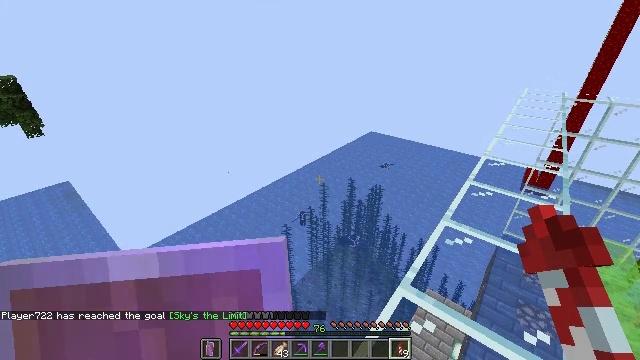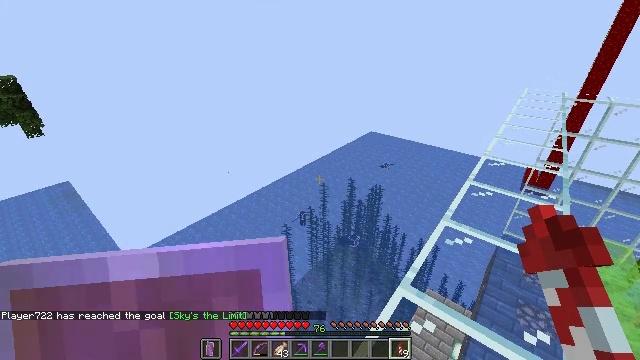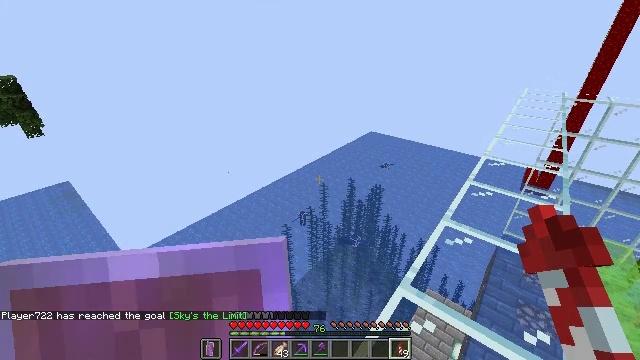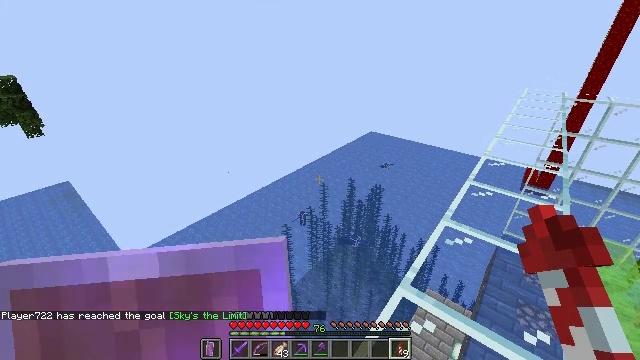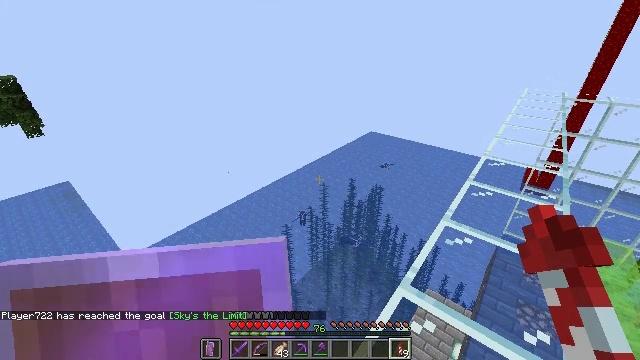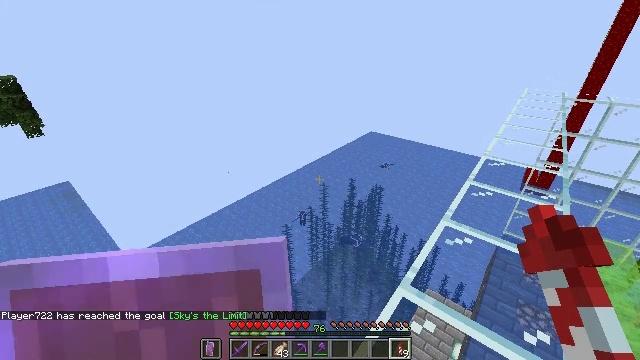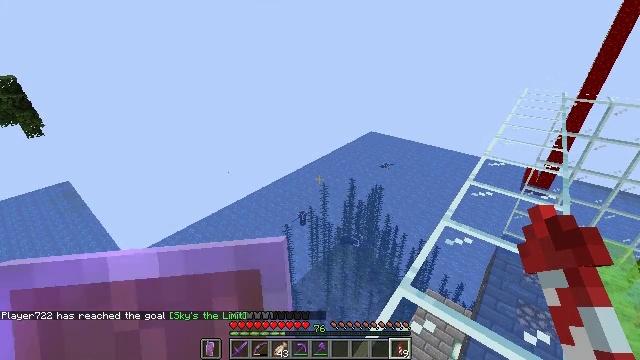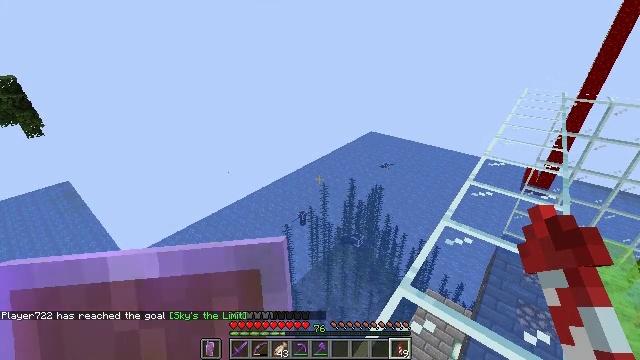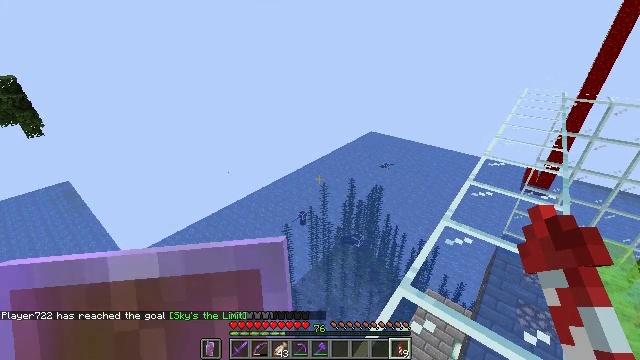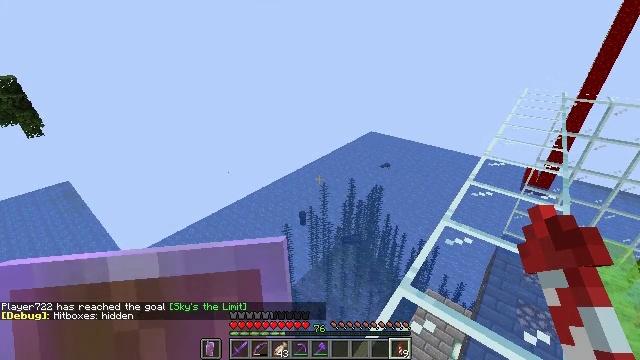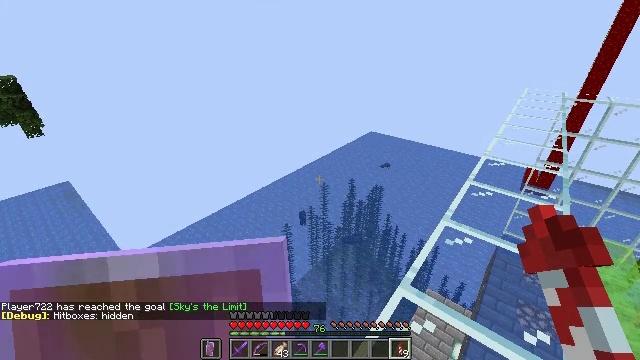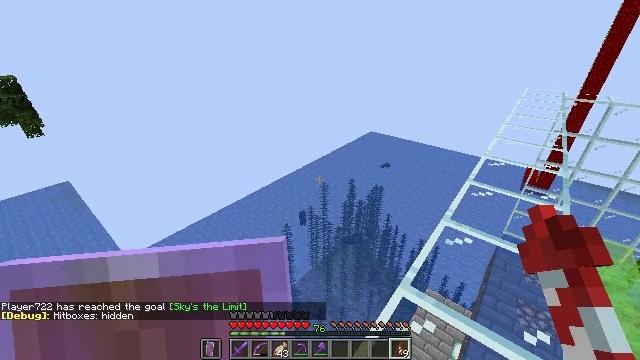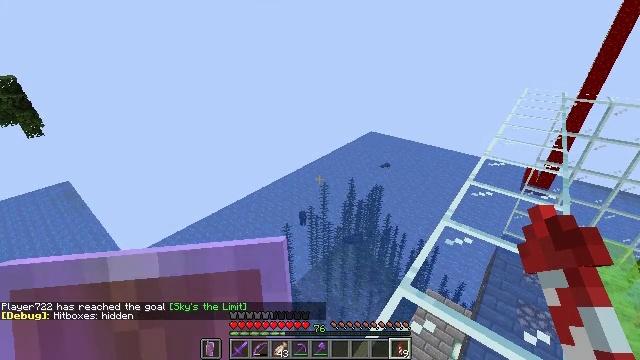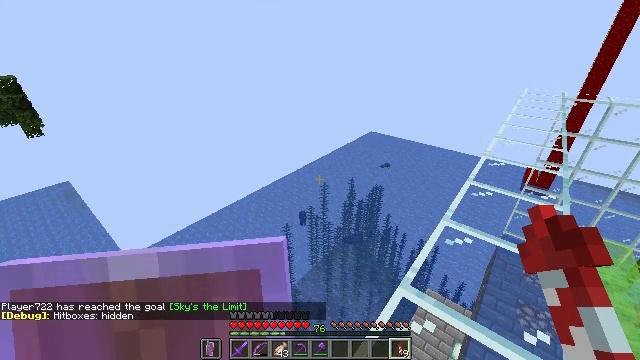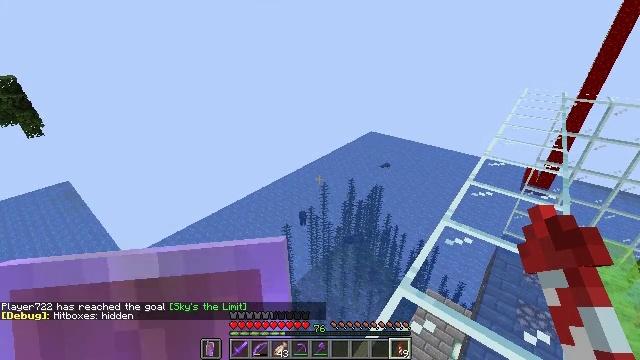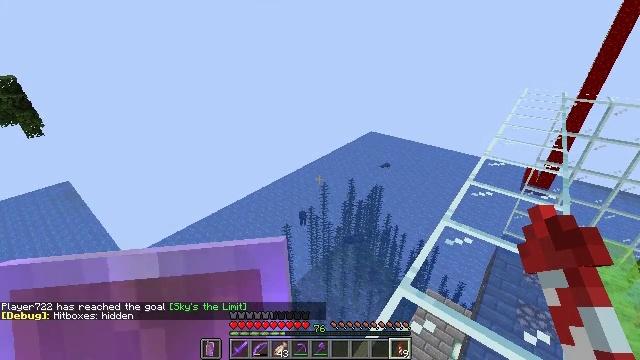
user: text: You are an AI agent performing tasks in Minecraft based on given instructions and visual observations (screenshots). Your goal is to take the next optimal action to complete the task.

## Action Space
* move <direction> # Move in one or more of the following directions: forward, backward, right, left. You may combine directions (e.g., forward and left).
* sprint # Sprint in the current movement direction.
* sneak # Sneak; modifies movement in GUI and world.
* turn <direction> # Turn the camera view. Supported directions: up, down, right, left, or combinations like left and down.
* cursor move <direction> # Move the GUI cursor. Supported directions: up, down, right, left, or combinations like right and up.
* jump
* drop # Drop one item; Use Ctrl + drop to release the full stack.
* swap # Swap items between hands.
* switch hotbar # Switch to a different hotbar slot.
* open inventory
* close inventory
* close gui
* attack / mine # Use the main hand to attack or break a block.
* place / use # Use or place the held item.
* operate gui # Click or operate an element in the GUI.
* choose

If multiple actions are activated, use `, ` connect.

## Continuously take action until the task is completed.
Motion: motion action
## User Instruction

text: Gather jungle leaves from the tree.
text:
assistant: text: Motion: no_op
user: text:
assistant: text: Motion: no_op
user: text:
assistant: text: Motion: no_op
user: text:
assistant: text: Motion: no_op
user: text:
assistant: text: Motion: no_op
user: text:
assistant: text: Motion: no_op
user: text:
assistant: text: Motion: no_op
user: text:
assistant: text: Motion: no_op
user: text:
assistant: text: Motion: no_op
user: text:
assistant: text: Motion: no_op
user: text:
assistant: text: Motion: no_op
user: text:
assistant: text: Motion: no_op
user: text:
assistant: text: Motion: no_op
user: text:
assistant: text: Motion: no_op
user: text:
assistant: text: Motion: no_op
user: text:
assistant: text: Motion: no_op
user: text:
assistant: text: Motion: no_op
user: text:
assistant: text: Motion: no_op
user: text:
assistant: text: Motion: turn left
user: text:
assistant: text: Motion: turn left
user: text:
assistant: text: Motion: turn left and down
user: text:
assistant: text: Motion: turn left
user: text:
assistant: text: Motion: no_op
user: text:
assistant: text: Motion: no_op
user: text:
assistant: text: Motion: no_op
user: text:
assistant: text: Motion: no_op
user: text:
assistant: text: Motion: no_op
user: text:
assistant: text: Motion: no_op
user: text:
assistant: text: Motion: no_op
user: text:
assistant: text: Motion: no_op